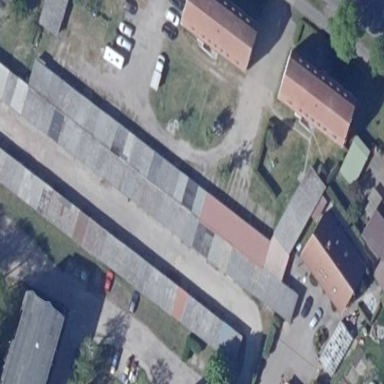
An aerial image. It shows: Group of garages.